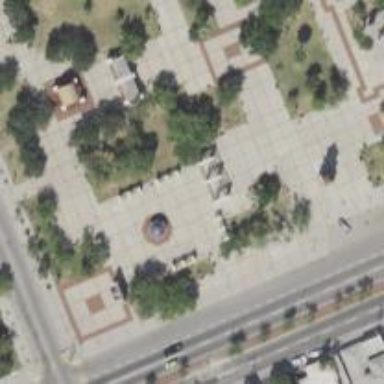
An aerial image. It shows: Memorial site with historic significance.